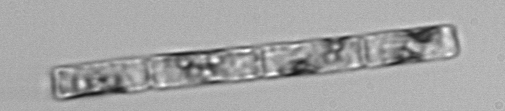
Label: Guinardia_delicatula